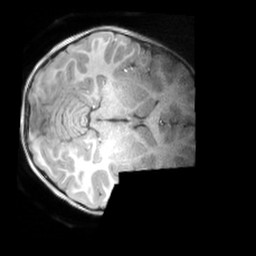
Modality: T1w
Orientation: axial
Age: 4
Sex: male
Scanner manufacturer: siemens
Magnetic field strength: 3 T
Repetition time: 2.53 s
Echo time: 0.00164 s